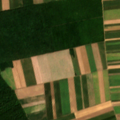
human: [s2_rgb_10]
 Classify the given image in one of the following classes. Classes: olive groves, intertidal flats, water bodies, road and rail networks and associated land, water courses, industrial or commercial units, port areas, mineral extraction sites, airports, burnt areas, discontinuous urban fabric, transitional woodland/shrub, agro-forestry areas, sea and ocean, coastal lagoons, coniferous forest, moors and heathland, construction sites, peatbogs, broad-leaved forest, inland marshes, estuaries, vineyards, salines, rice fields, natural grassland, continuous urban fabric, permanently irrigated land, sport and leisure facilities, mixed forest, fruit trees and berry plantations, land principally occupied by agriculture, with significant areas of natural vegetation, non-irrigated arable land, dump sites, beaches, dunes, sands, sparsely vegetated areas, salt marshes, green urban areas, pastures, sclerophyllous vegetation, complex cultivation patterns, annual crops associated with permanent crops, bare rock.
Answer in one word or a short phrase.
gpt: non-irrigated arable land, broad-leaved forest